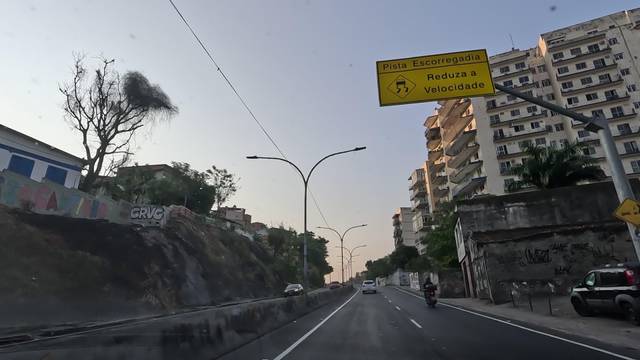
Region: Brazil
Coordinates: -22.917, -43.263